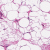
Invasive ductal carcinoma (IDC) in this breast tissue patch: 0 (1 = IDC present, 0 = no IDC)